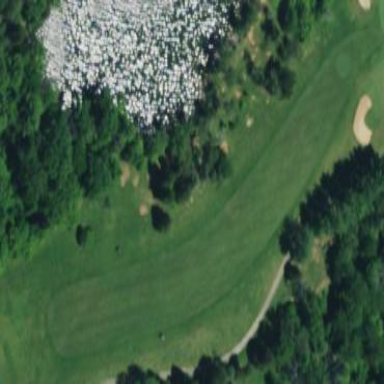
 with lush green grass covering the ground."